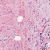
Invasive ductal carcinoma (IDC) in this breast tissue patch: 1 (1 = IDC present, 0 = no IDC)